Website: apple-inc
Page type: customer-info-address
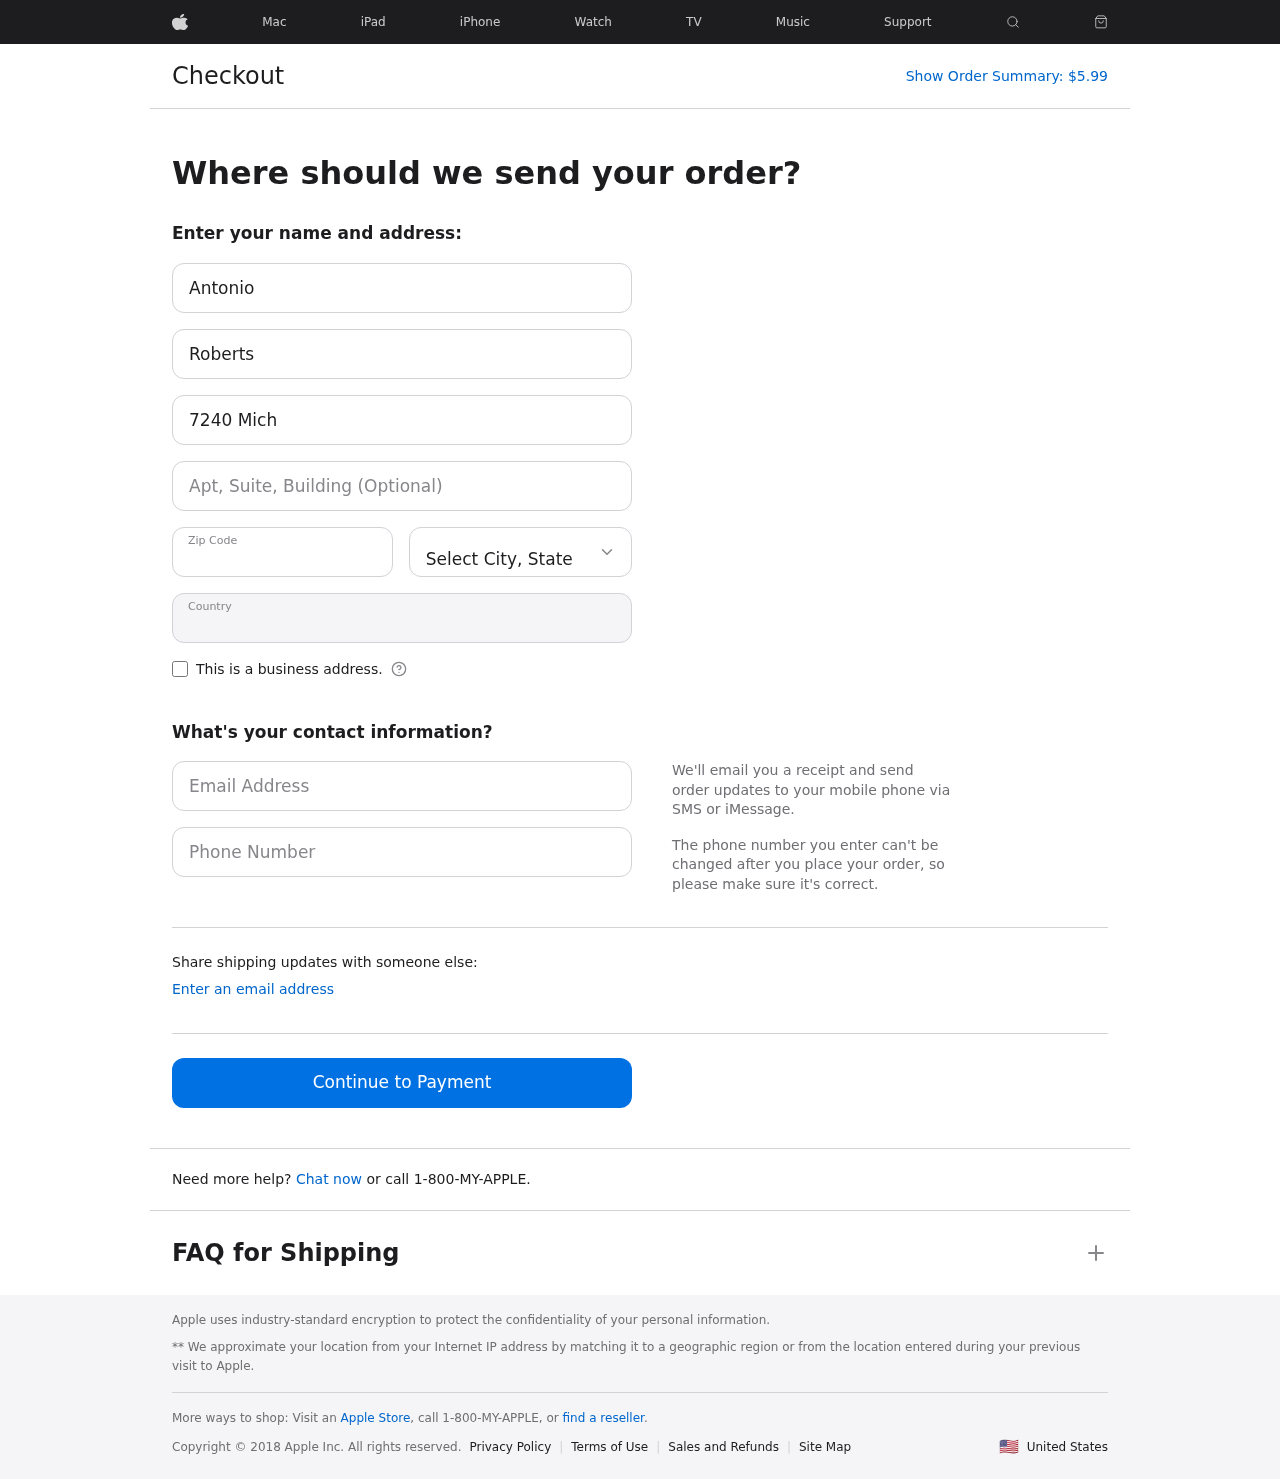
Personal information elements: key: PII_CITY_STATE
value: Wellsbury, MP
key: PII_COUNTRY
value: United States
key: PII_EMAIL
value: antonio.roberts@hotmail.com
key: PII_FIRSTNAME
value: Antonio
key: PII_LASTNAME
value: Roberts
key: PII_PHONE
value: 5394306680
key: PII_POSTCODE
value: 88298
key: PII_STREET
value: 7240 Micheal Corner
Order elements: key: ORDER_TOTAL
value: $5.99